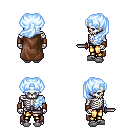
a pixel art fantasy rpg character, male body template, skeleton, brown cape, gold greaves, white cyan princess hairstyle, leather bracers, white slippers, dagger, four views (front, back, left, right), 2x2 character sprite sheet, small pixel art, hard edges, no anti-aliasing